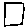
Label: square